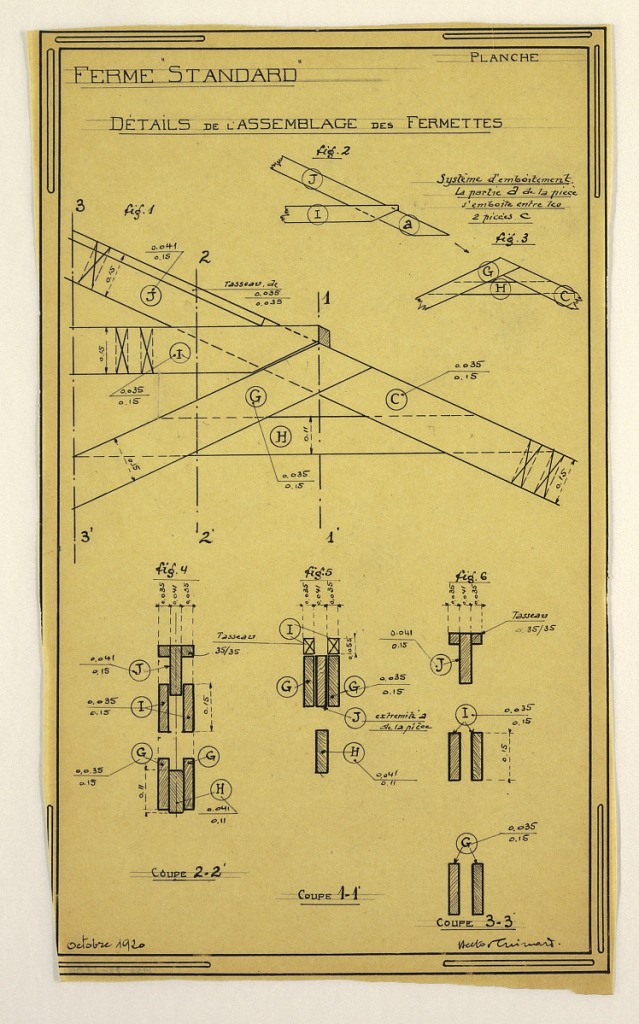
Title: Design for a Mass-Operational House Designed by Hector Guimard, Support Construction
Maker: Hector Guimard, French, 1867–1942
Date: October 1920
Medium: Pen and black ink, graphite on tracing paper
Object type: Drawing
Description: Design for a mass-operational house by Guimard, construction details for supports.